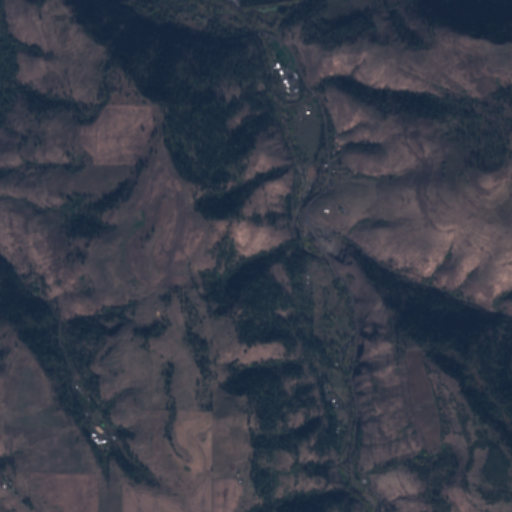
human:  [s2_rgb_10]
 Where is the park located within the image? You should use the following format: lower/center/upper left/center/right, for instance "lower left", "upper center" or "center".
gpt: The park is located in the upper left of the image.
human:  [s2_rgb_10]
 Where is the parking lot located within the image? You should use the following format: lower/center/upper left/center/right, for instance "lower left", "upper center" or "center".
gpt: The parking lot is located in the upper center of the image.
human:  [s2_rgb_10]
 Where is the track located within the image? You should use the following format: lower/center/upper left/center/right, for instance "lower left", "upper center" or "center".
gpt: There is no track in the image.